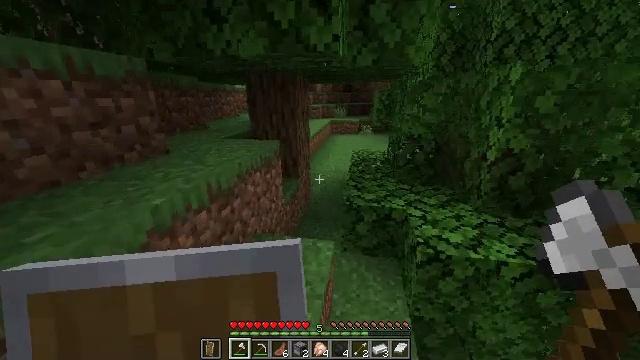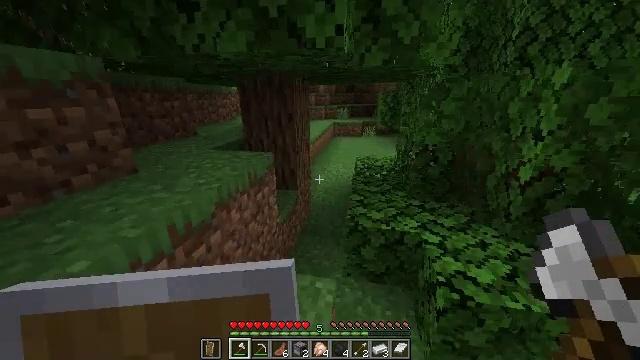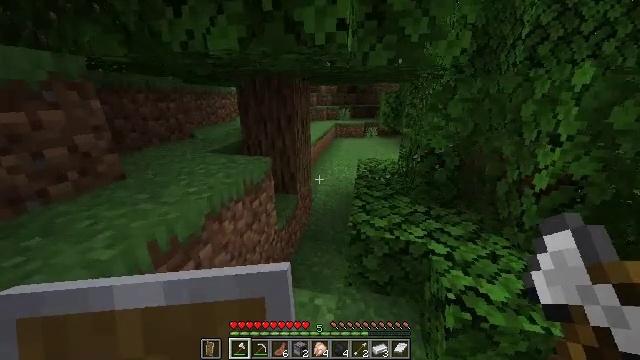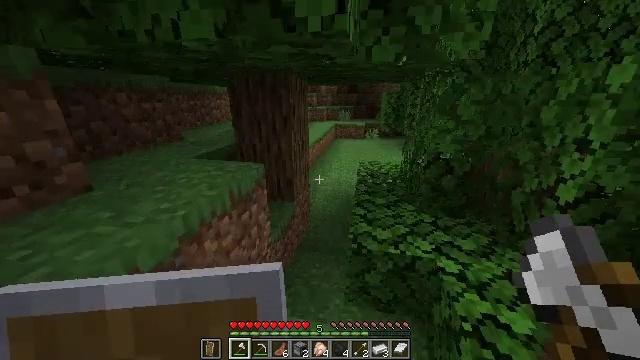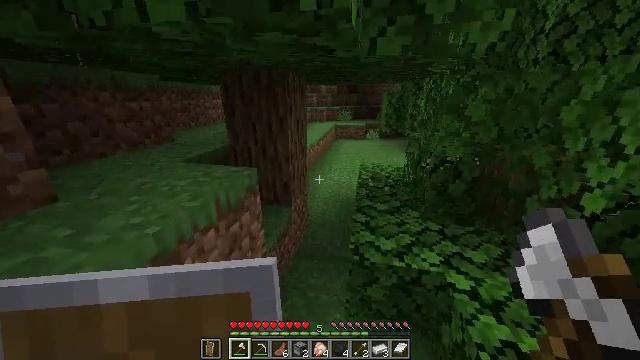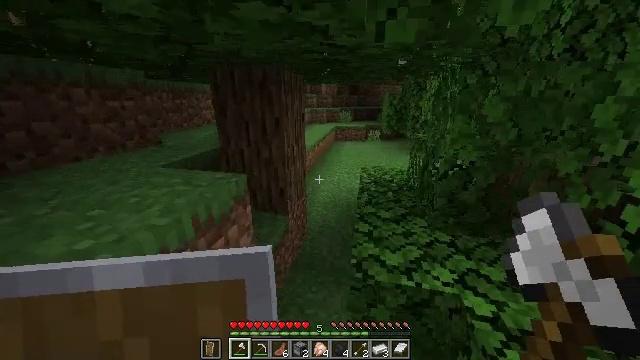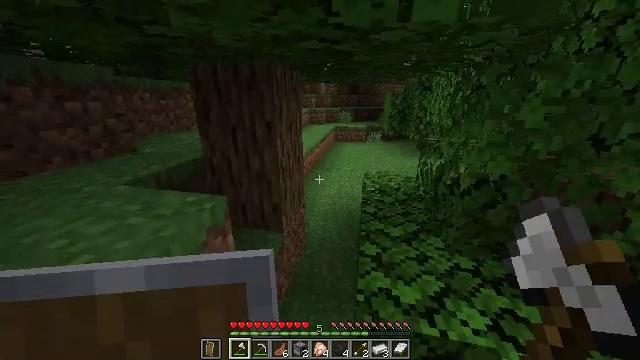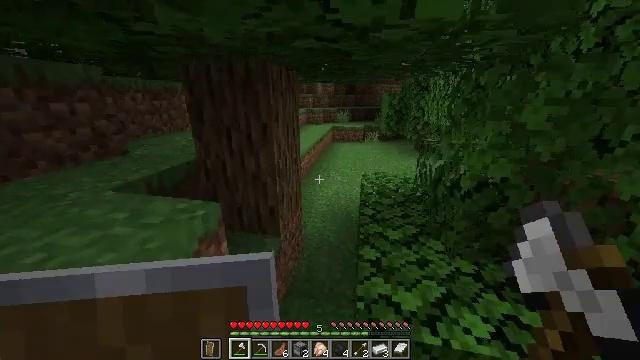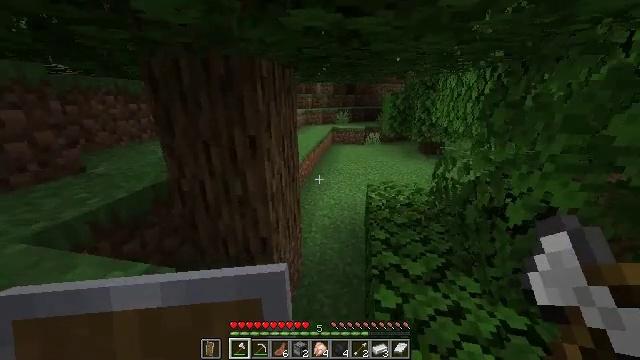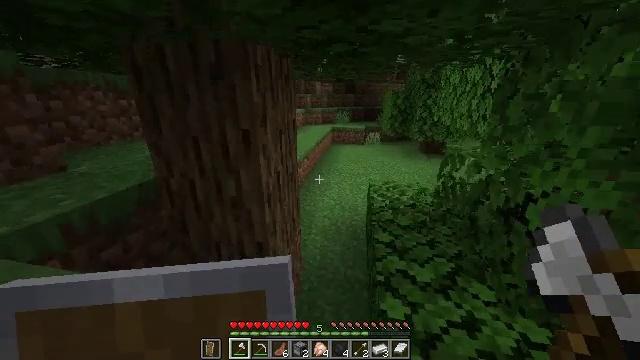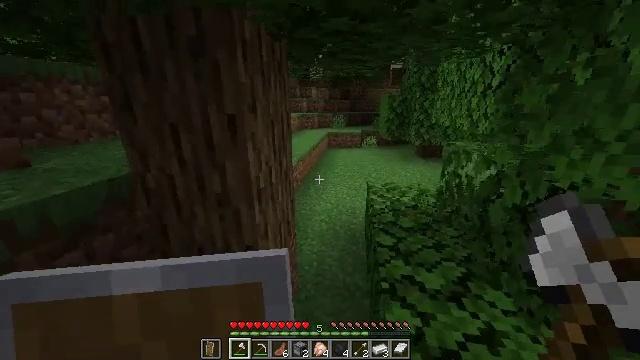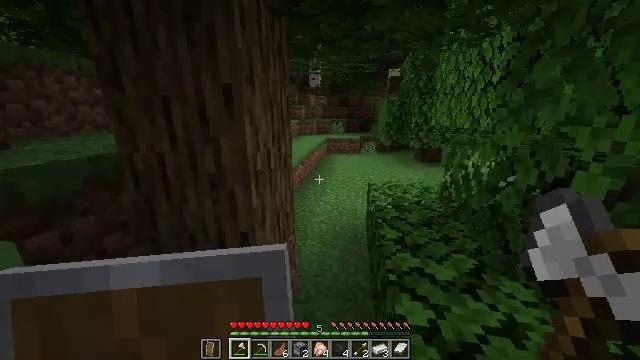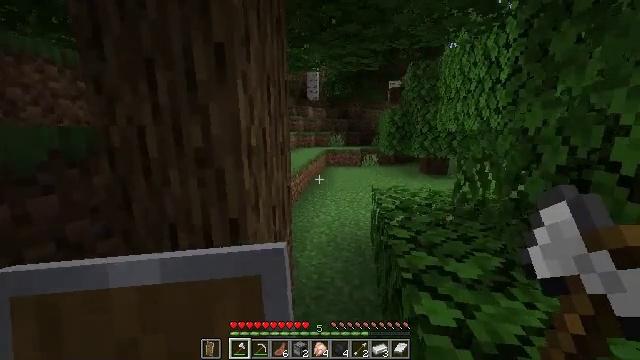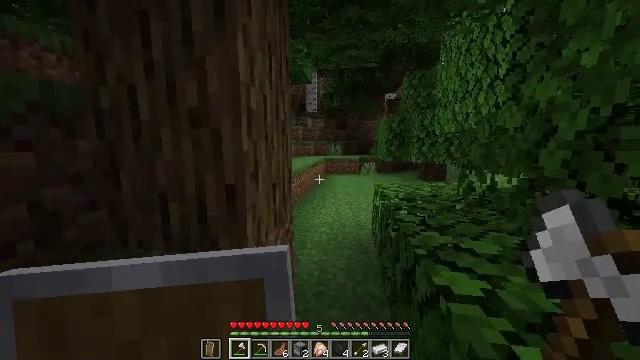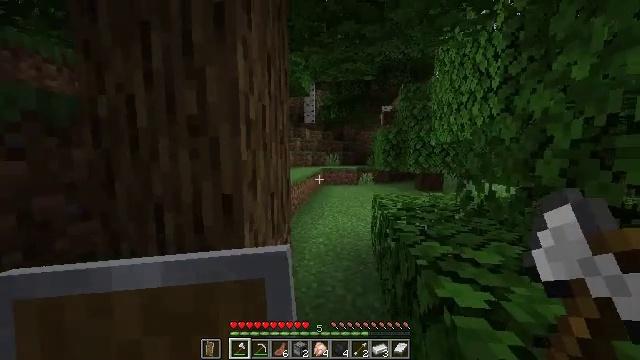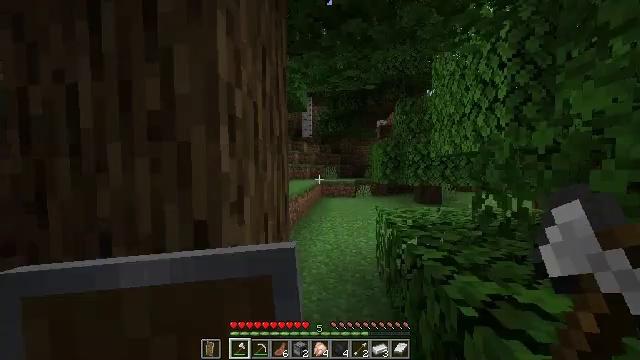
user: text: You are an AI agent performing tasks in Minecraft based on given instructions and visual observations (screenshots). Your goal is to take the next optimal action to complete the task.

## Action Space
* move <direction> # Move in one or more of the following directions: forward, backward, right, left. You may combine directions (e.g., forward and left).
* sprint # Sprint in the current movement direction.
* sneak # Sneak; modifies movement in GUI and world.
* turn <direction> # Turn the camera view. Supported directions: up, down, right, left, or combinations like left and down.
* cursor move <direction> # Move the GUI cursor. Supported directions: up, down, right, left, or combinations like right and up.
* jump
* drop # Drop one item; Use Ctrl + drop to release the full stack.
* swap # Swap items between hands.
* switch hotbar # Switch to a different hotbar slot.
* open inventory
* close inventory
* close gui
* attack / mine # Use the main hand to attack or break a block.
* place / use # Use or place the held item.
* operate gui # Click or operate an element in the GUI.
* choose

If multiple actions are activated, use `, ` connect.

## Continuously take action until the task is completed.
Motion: motion action
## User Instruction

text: Gather sugar cane for crafting.
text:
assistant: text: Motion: move forward
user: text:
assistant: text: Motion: move forward
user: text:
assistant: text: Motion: move forward
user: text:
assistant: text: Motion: move forward
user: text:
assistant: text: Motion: move forward
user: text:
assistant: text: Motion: move forward
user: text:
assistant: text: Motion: move forward
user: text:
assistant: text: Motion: move forward
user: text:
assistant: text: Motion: move forward
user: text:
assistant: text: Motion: move forward, sprint, turn right and up
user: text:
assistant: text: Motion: move forward, sprint, turn up
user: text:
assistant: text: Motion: move forward, sprint, turn up
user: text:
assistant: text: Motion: move forward, sprint, turn up
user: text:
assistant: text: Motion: move forward, sprint, turn up
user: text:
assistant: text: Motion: move forward, sprint, turn up
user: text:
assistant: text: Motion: move forward, sprint, turn up
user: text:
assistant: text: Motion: move forward, sprint
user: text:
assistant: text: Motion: move forward, sprint
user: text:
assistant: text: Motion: move forward, sprint
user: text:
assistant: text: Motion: move forward, sprint, jump
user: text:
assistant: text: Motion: move forward, sprint, jump
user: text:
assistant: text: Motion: move forward, sprint, jump
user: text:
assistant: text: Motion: move forward, sprint, jump
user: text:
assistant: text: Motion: move forward, sprint, jump
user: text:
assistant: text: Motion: move forward, sprint, jump
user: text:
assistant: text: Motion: move forward, sprint, jump
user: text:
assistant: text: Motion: move forward, sprint, jump
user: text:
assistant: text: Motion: move forward, sprint
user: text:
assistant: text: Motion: move forward, sprint
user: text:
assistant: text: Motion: move forward, sprint